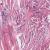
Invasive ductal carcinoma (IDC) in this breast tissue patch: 1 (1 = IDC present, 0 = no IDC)